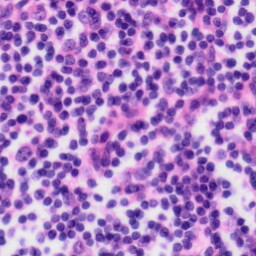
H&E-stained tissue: Tonsil